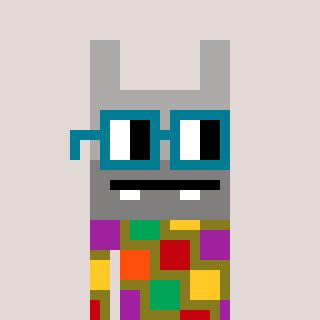
a pixel art character with square dark green glasses, a rabbit-shaped head and a gunk-colored body on a warm background